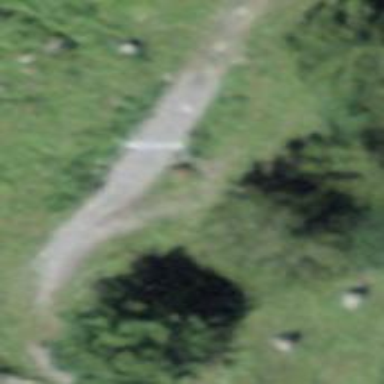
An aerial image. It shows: Gravel track with tracktype classified as grade5.